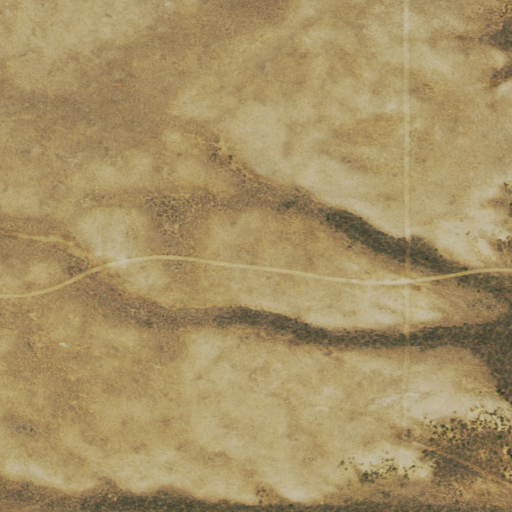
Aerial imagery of plain(s) in Colorado named Johnson Flats containing shrub and grassland